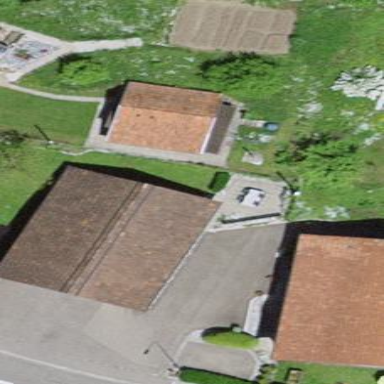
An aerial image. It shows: Transportation building with gabled roof.